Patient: sex M, age 31
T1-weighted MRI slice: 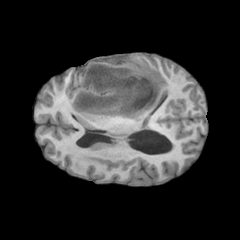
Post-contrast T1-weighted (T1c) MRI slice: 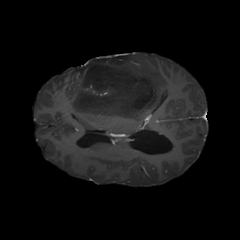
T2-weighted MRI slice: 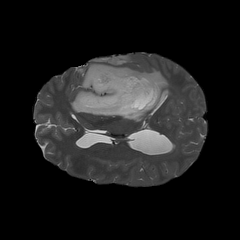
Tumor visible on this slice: yes
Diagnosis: Astrocytoma, IDH-mutant
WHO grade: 3